Aerial crown-view tile of a tropical tree (Barro Colorado Island, Panama), acquired 20250414:
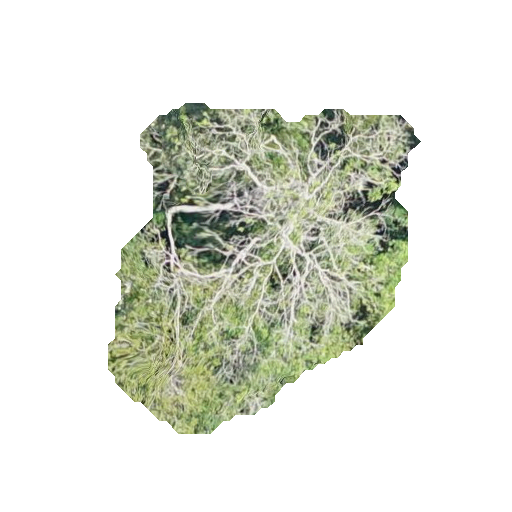
Species: Astronium graveolens
GBIF accepted scientific name: Astronium graveolens
Crown area: 109.726 m²